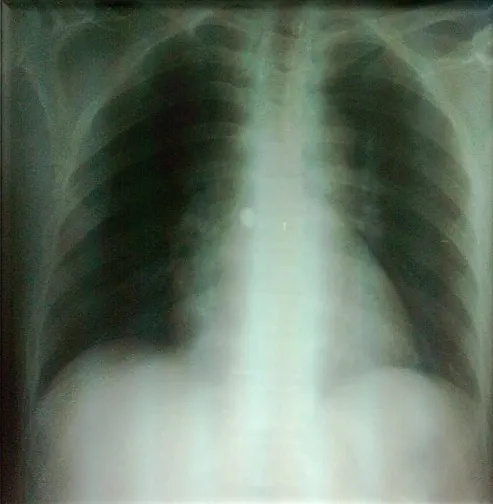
Chest X-ray showing Mediastinal enlargement.
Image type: radiology (x_ray)